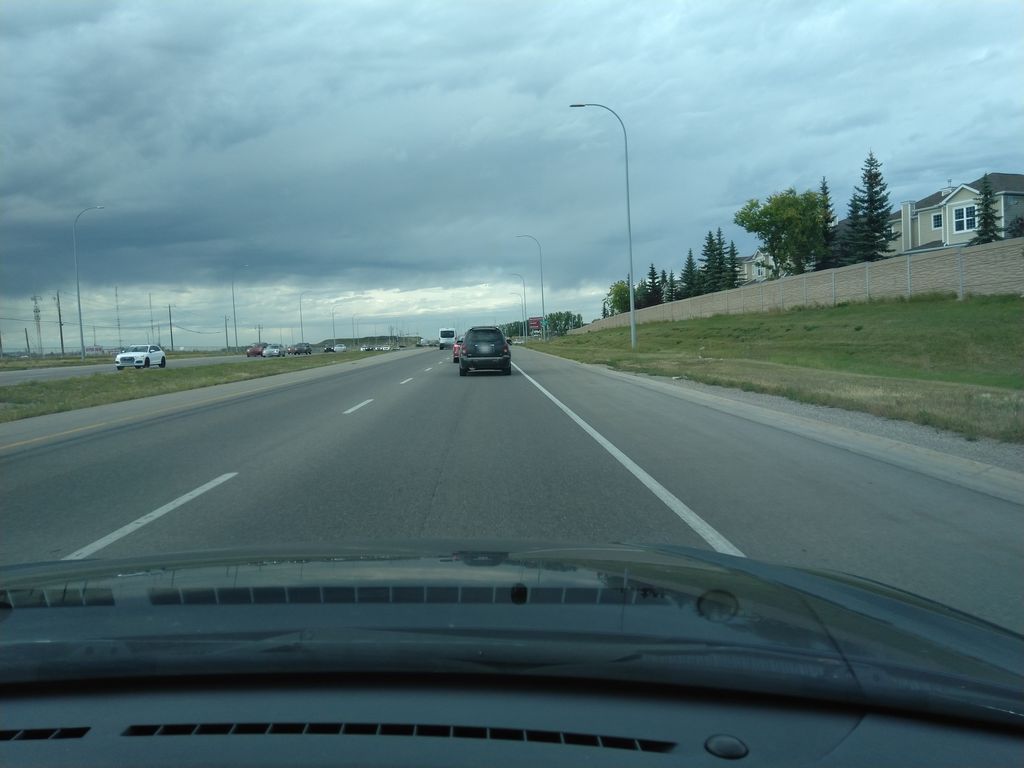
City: calgary